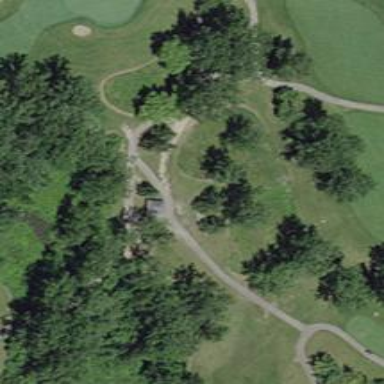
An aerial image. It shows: Service road used as golf cart path.